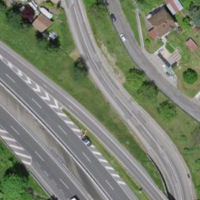
EUNIS habitat code: 57
Species observed at this site:
Orchis anthropophora